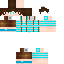
A male human skin with medium skin, wearing brown long hair dressed in a blue hoodie and brown pants, featuring a closed mouth.